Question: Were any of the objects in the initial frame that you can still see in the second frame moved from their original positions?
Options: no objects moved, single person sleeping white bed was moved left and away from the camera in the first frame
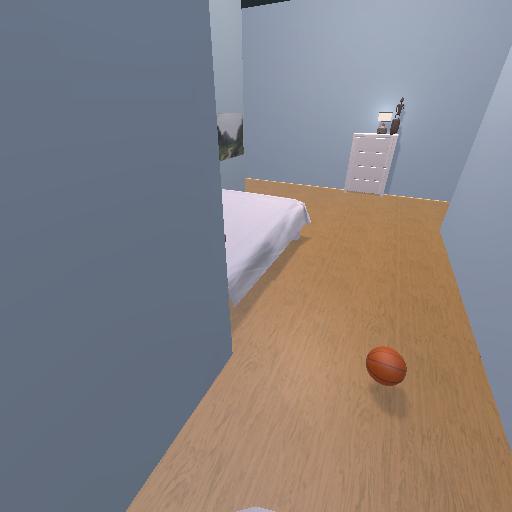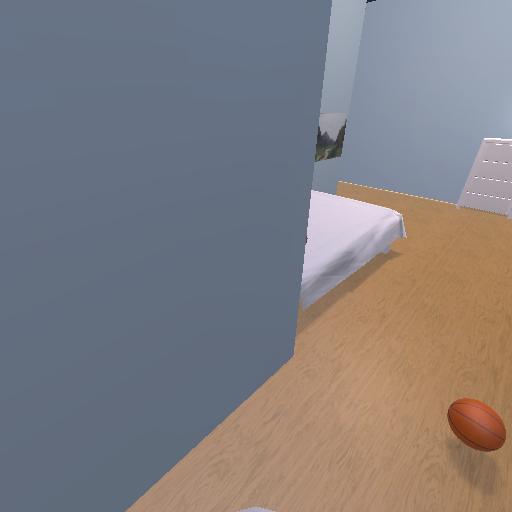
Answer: no objects moved